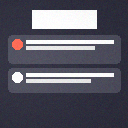
Screen state: on